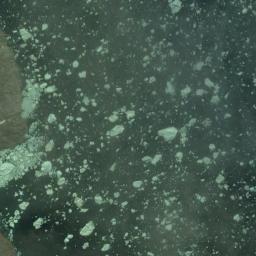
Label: sea_ice